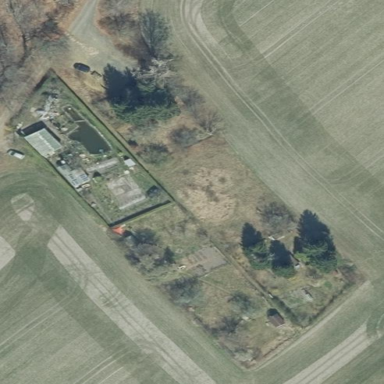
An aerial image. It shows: Allotments area.